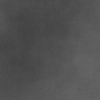
Atmospheric dust classification: dusty